Question: When you click on any of this icon of the modules:

It opens a modal which loads a nivoslider (which is an external html).
This is the script of the moadl to load the external html:
'''
/* Load Modal-Nivo slider */
$(function ($) {
// Load dialog on page load
//$('#basic-modal-content').modal();
// Load dialog on click
$('.basic').click(function (e) {
var src = "nivo/demo.html";
$.modal('<iframe src="' + src + '" height="330" width="830" style="border:0">', {
closeHTML:"",
containerCss:{
height:330,
padding:0,
width:830
},
overlayClose:true
});
return false;
});
});
'''
The problem I have is that if you move the mouse cursor out of the nivoslider, it shows like it is loading something, I have tried lot of things to fix it but I don't know what it shows that. Aside from that, it loads the nivo very well, it's just that "cursor loading" problem,
Any ideas to fix it?
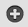
Answer: because your overlay has this style (see style.css )
'''
#simplemodal-overlay {
background-color: #000;
cursor: wait;
}
'''
change cursor to default